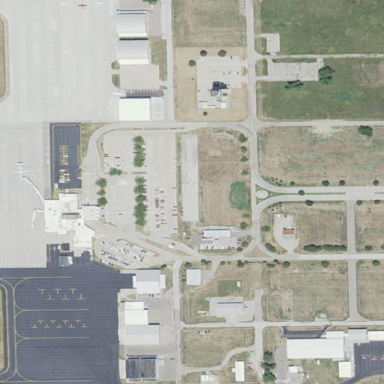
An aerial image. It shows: Apron at the airport.